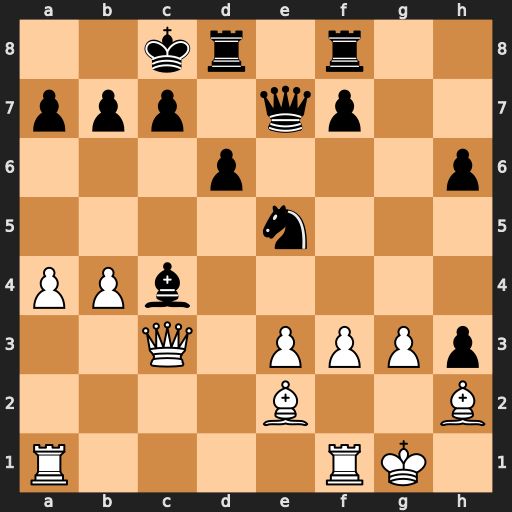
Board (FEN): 2kr1r2/ppp1qp2/3p3p/4n3/PPb5/2Q1PPPp/4B2B/R4RK1
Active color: w
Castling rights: -
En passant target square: -
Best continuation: Bxc4 Nxc4 Qxc4